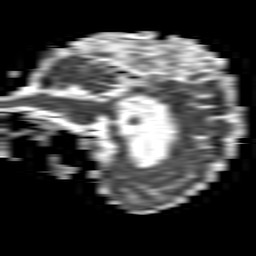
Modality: ADC
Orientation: sagittal
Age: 62
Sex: female
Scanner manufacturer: philips
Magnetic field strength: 1.5 T
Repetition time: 3.4 s
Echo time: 0.06899 s